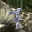
Label: 7